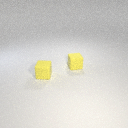
small yellow rubber cube to the left of small yellow rubber cube